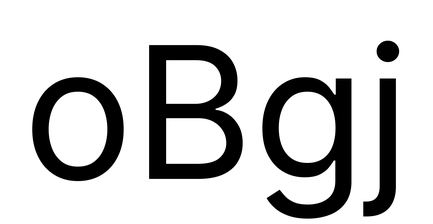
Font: Inter_Regular